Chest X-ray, PA view. Patient: 65 years old, sex M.
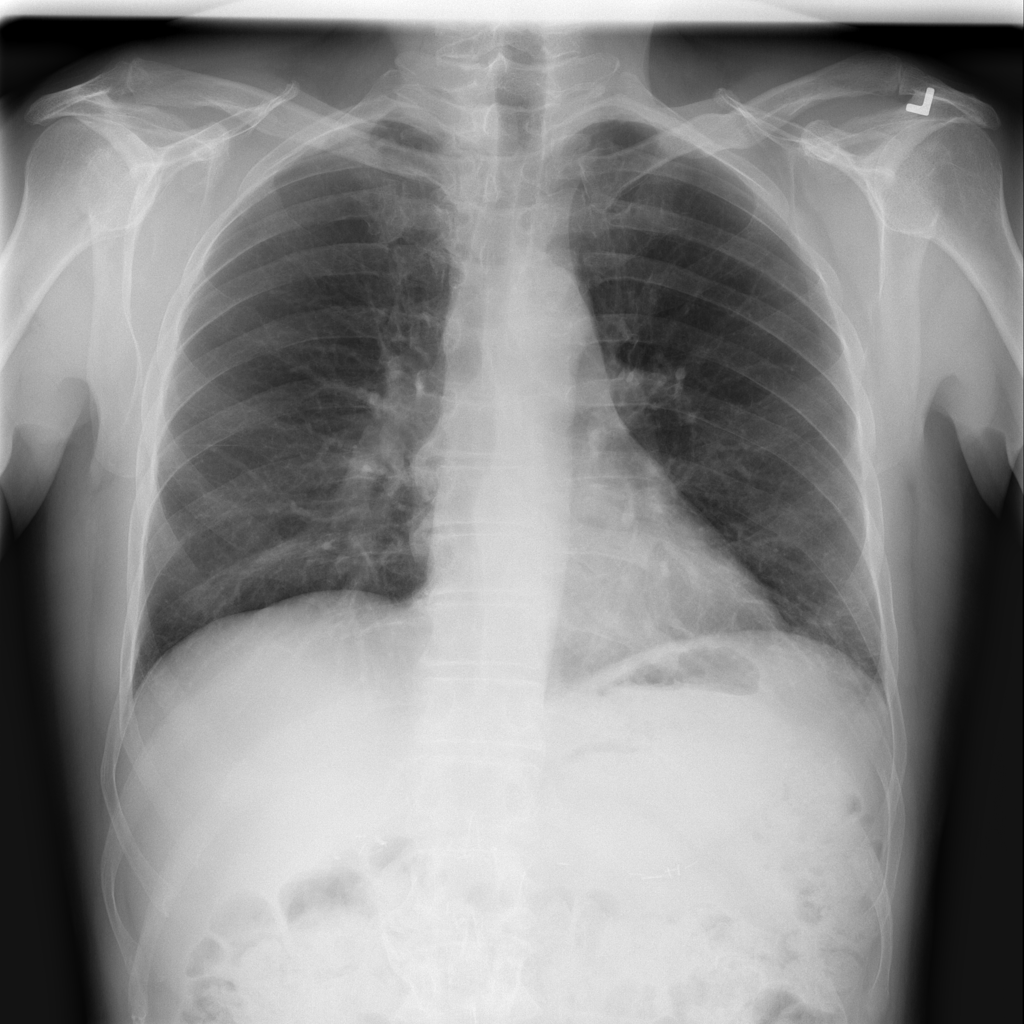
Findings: No Finding